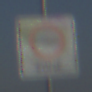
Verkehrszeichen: BeginnUmweltzone
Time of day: SunriseSunset
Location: Outdoor (Urban)
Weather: Clear
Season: NotSpecified
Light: Natural